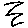
Label: zigzag